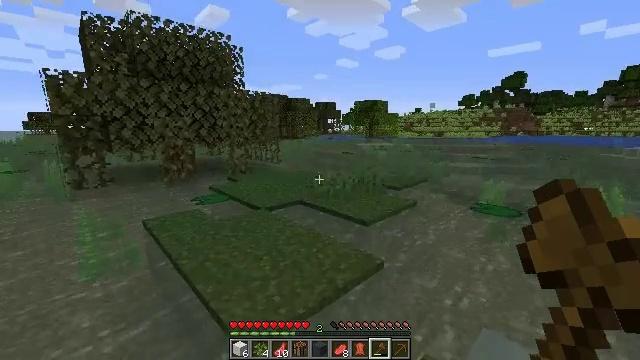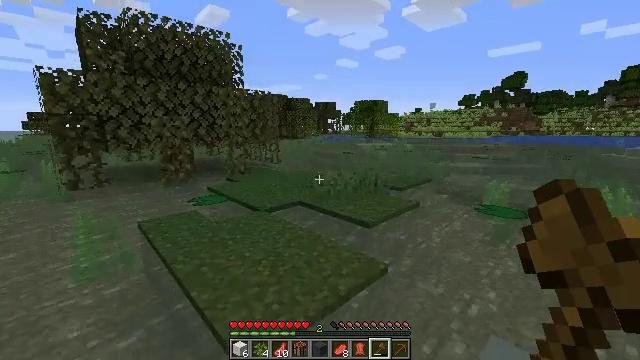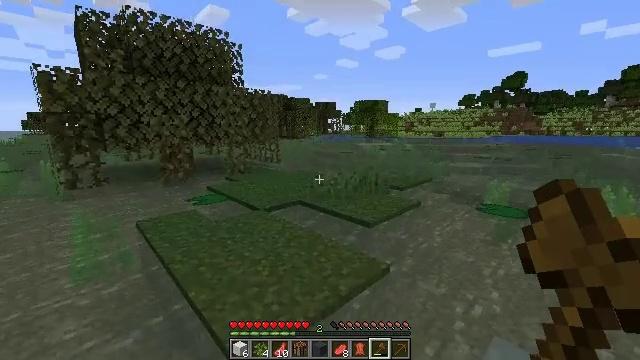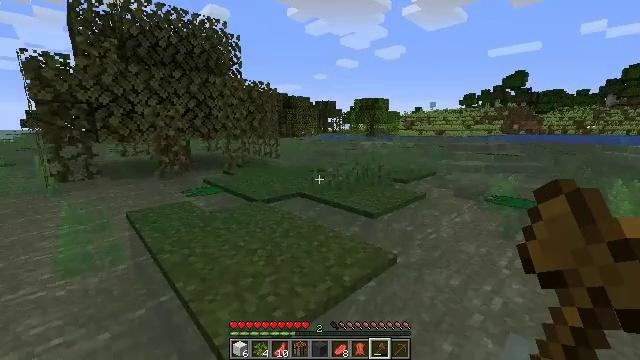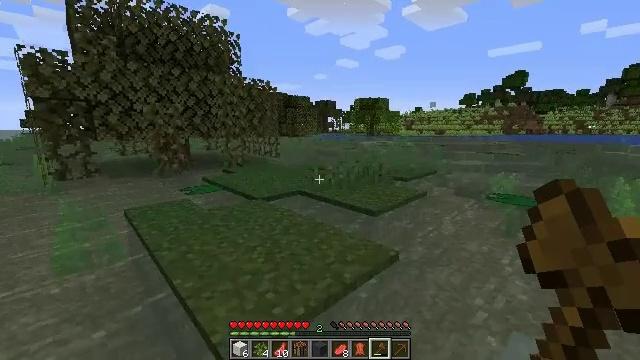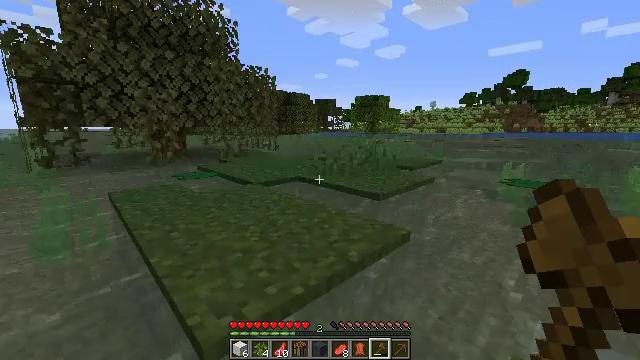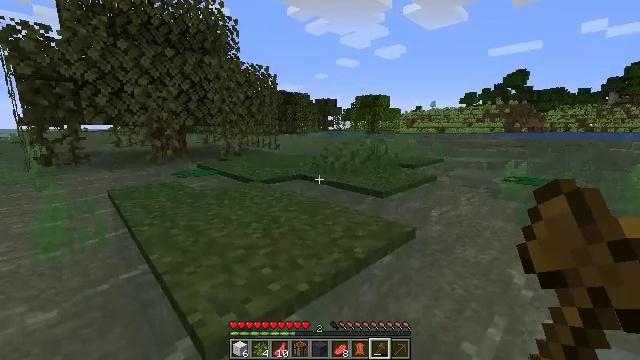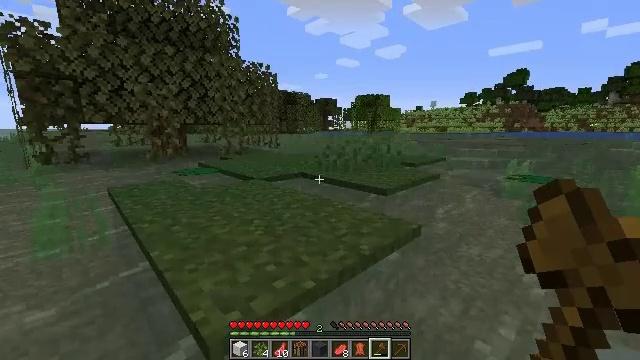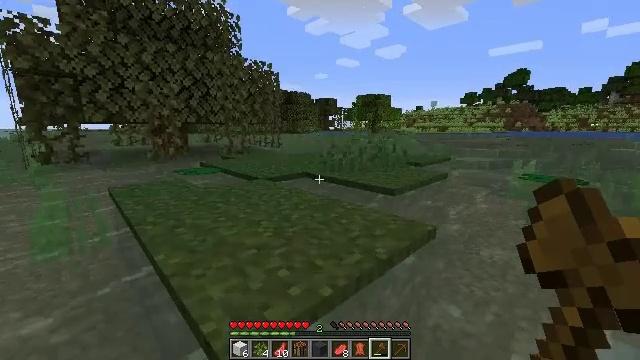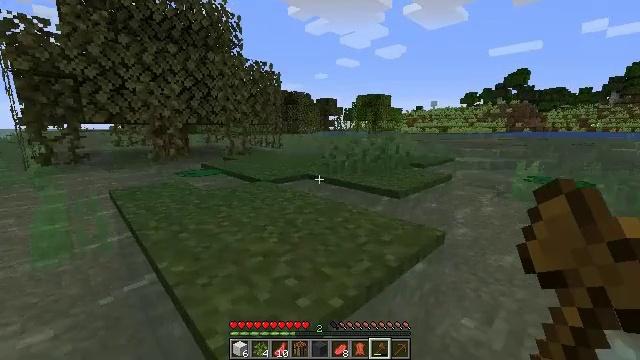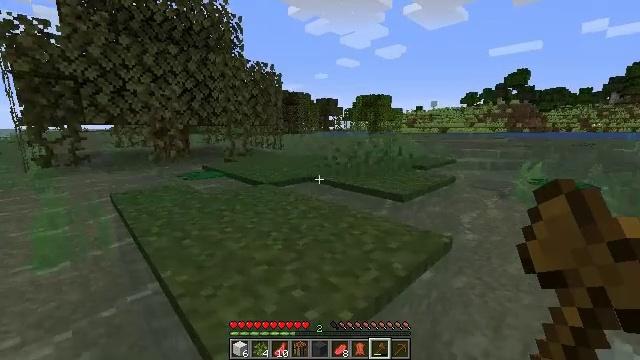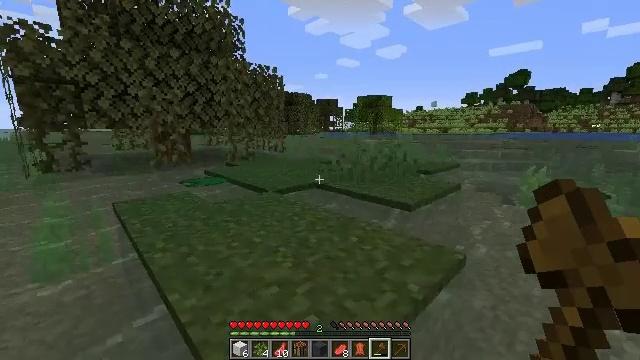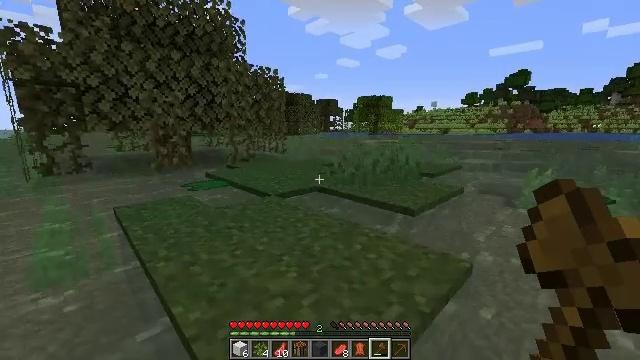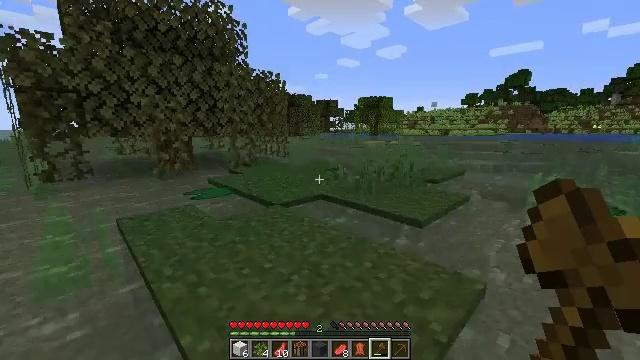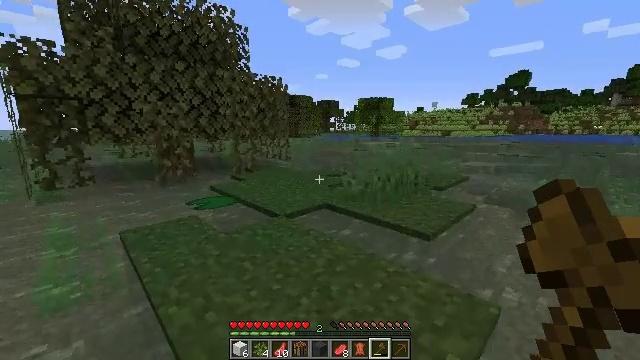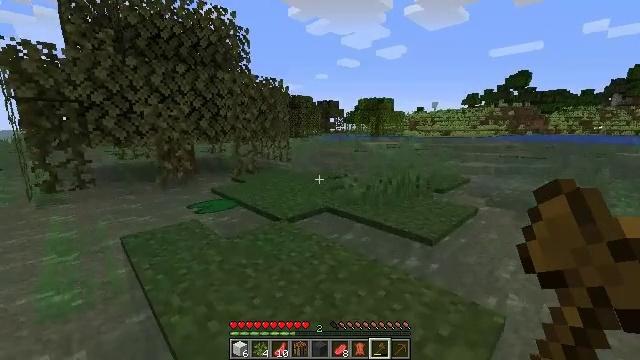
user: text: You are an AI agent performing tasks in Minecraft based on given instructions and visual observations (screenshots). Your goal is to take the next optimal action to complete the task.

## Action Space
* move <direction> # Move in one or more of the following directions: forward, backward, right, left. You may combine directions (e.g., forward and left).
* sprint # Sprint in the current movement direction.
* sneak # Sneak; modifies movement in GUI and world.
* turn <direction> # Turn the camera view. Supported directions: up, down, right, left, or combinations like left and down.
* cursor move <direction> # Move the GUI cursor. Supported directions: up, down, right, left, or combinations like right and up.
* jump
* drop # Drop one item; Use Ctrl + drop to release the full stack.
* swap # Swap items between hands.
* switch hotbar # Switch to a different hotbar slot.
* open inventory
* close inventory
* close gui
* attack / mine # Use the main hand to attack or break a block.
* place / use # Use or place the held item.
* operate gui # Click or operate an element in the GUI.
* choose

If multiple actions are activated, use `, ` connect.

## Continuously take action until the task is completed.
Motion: motion action
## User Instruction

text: Break the lily pad.
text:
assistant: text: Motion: move forward, jump
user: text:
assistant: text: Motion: move forward, jump
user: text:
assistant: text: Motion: move forward, jump
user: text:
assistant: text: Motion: move forward, jump
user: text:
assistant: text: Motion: move forward, jump
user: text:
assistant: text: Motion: move forward, jump
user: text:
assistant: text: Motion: move forward, jump
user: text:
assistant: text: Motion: move forward, jump
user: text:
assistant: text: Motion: move forward, jump
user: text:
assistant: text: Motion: move forward and move left, jump
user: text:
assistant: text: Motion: move forward and move left, jump
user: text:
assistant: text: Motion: move forward and move left, jump
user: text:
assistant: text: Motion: move forward and move left, jump
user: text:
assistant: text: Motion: move forward and move left, jump
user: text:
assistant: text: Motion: move forward and move left, jump
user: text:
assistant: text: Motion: move forward, jump
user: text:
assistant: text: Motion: move forward, jump
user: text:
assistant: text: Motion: move forward, jump
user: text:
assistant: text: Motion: move forward and move right, jump
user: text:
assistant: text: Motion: move forward and move right, jump
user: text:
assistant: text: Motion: move forward and move right, jump
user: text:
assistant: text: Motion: move forward and move right, jump
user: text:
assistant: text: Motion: move forward and move right, jump
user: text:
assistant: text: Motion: move forward and move right
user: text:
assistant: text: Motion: move forward and move right
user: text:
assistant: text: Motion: move forward and move right
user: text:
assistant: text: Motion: move forward
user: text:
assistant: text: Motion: move forward
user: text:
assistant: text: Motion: move forward, sprint
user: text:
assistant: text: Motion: move forward, sprint